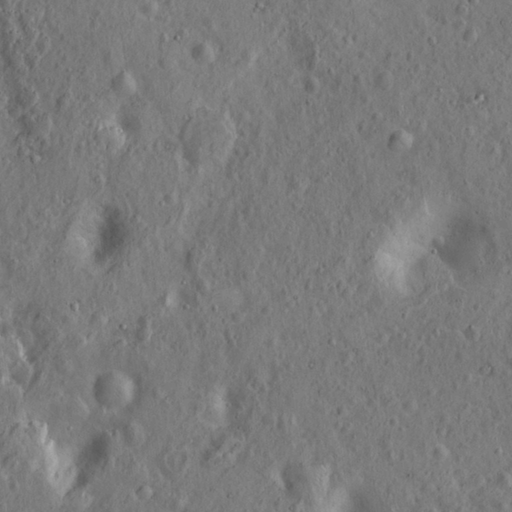
Objects detected: cone, cone, cone